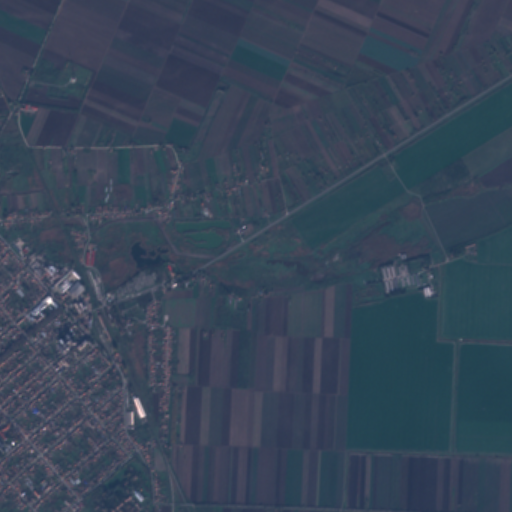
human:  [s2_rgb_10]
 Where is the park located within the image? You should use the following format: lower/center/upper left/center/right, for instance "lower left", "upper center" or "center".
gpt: The park is located in the center left of the image.
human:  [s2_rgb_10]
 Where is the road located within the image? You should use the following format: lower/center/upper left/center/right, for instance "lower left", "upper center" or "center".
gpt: There is no road in the image.